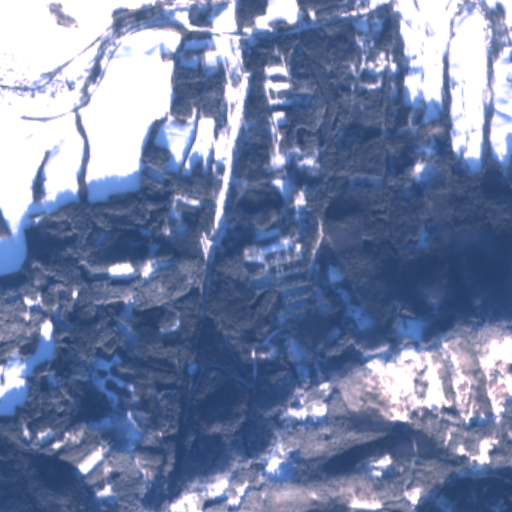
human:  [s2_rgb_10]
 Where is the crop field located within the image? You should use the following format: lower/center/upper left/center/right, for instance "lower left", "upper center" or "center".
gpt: The crop field is located in the upper right of the image.
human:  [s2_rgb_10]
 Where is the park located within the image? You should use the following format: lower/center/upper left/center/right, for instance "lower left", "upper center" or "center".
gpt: The park is located in the upper left of the image.
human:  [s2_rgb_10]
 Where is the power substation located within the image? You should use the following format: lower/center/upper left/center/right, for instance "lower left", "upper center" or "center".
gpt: The power substation is located in the upper left of the image.
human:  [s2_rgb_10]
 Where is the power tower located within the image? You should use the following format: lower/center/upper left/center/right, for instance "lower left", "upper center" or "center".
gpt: The power tower is located in the upper left of the image.
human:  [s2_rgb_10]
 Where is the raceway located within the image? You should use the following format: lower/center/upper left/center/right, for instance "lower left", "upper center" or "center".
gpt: The raceway is located in the upper left of the image.
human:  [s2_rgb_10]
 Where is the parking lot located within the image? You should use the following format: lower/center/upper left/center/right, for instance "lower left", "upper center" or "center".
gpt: There is no parking lot in the image.